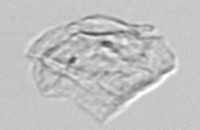
Label: detritus_transparent